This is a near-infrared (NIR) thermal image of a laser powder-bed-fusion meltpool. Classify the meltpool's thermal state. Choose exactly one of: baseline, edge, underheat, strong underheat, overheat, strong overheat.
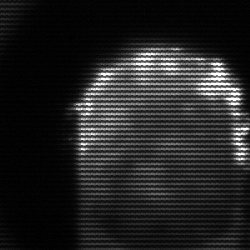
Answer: baseline